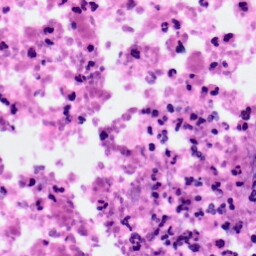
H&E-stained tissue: Pancreatic